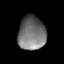
Tissue: lung
Cell type: Fibroblasts
Senescence score: 0.5636
Nuclear area (px): 911
Mean DAPI intensity: 114.214